Question: I'm making a single page app, that has subpages.
The idea is, I have urls e.g home, about and contact.
Each page then has multiple blocks.
The blocks are set a minimum height, when page loads. The minimum height is the window height. This is dynamic, so when you resize, the minimum height will be reset.
Currently, the routes are #/home/:blockId
When someone goes to <URL>, the app should scroll down to that block.
My current code works, but the top position I am returned is the previous position before having the minimum height set.
If I'm not being clear, please feel free to ask for more detail. Thanks
See jsFiddle: <URL>
'''
var app = angular.module('siteApp', []);
app.controller( 'appController', function( $scope ) {
//Main login here
});
app.controller( 'routeController', function( $scope, $routeParams ) {
/*
Scroll to element ID
*/
$scope.scrollTo = function(selector){
if(jQuery('#' + selector).length == 1){
console.log(jQuery('#' + selector).position().top);
jQuery('html, body').animate({
scrollTop: jQuery('#' + selector).position().top
});
};
}
if(typeof $routeParams.page !== 'undefined' && $routeParams.page.length > 0){
$scope.scrollTo($routeParams.page);
}
});
app.config(['$routeProvider',
function($routeProvider) {
$routeProvider.
when('/home/:page', {
templateUrl: 'templates/home.html',
controller: 'routeController'
}).
otherwise({
redirectTo: '/home/'
});
}]);
app.directive('resize', function ($window) {
return function (scope, element) {
var w = angular.element($window);
scope.getWindowDimensions = function () {
return { height: w.height() };
};
scope.$watch(scope.getWindowDimensions, function (dimensions) {
scope.windowHeight = dimensions.height;
scope.style = function () {
return {
'min-height': scope.windowHeight + 'px'
};
};
}, true);
w.bind('resize', function () {
scope.$apply();
});
}
});
'''
'''
<!doctype html>
<html ng-app="siteApp" ng-controller="appController">
<head>
<script src="//ajax.googleapis.com/ajax/libs/jquery/1.10.2/jquery.min.js"></script>
<script src="https://ajax.googleapis.com/ajax/libs/angularjs/1.0.8/angular.min.js"></script>
<script src="assets/js/app.js"></script>
<link rel="stylesheet" type="text/css" href="assets/css/reset.css">
<link rel="stylesheet" type="text/css" href="assets/css/style.css">
</head>
<body>
<div class="wrapper">
<div class="view" ng-view></div>
</div>
</body>
</html>
'''
'''
<div class="page" id="page-17" >
<div class="page-inner" ng-style="style()" resize></div>
</div>
<div class="page" id="page-18">
<div class="page-inner" ng-style="style()" resize></div>
</div>
<div class="page" id="page-19">
<div class="page-inner" ng-style="style()" resize></div>
</div>
<div class="page" id="page-20">
<div class="page-inner" ng-style="style()" resize></div>
</div>
'''

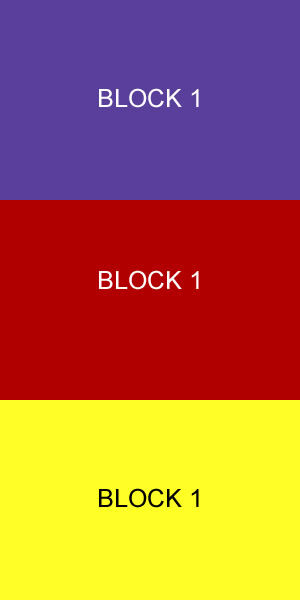
Answer: The problem seems to be the scrollTo function is being run before the min-height is fully set. The resize seems like a red herring to me, as the problem happens even without any resizing.
To fix it, run scrollTo wrapped in a $timeout instead (even just 1ms). That will force the DOM updates to be fully applied first, and it should then work correctly. That is, change it from:
'''
$scope.scrollTo($routeParams.page);
'''
to:
'''
$timeout(function() { $scope.scrollTo($routeParams.page) }, 1);
'''
Working solution: <URL>
BTW angular controllers are not supposed to have any references to the DOM or jQuery selectors in them, references to the DOM are only supposed to be in directives.